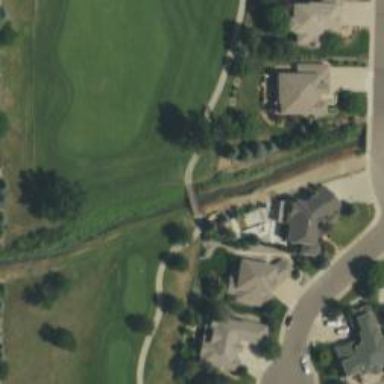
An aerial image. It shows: Service road that serves as golf cart path on bridge. It is designated for golf carts.